Field crop: maize
Growth stage: 2
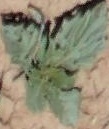
Species: datura